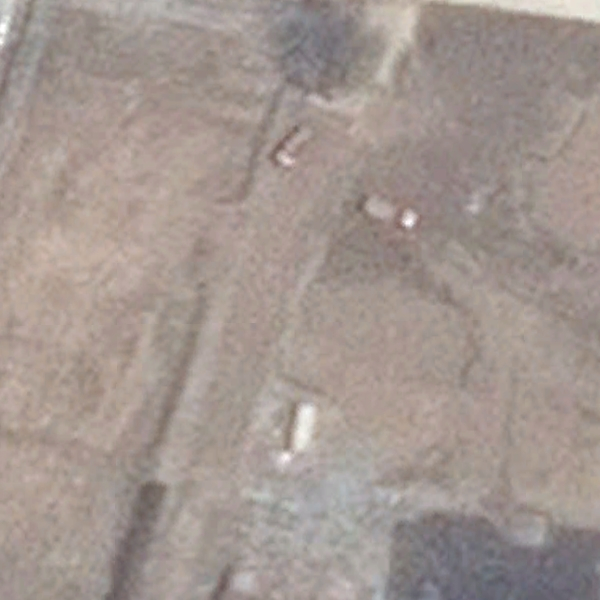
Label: BareLand